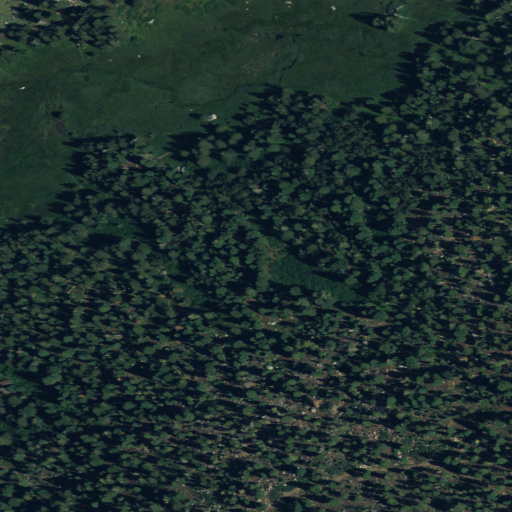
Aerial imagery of slope(s) in California named Horse Range containing evergreen forest, herbaceous wetlands, and shrub